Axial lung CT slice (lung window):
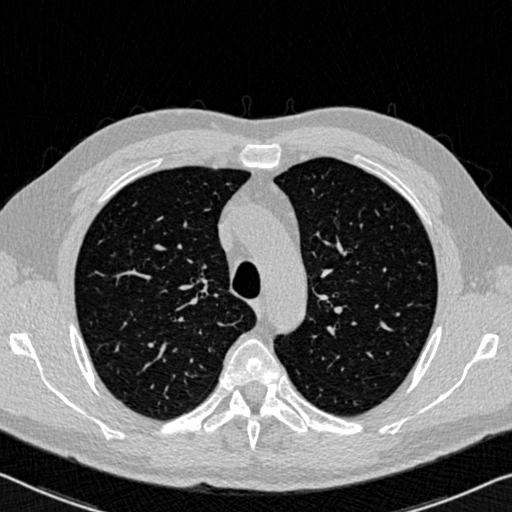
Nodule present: no